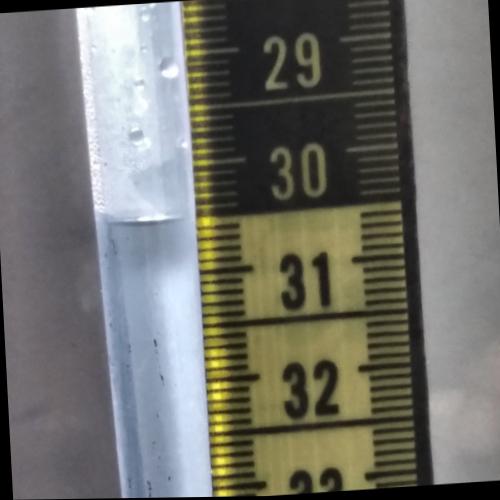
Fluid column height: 30.5 cm